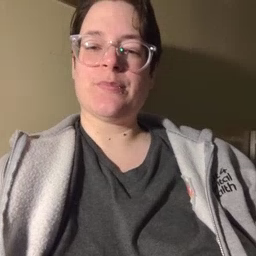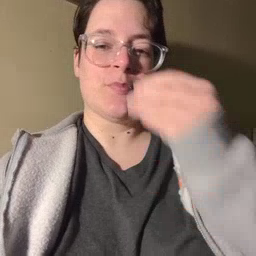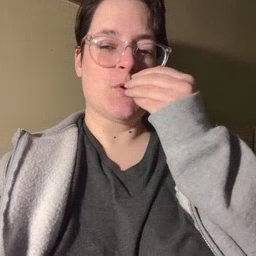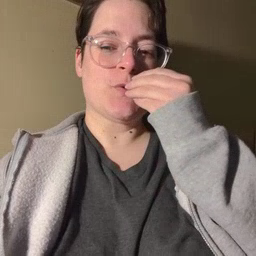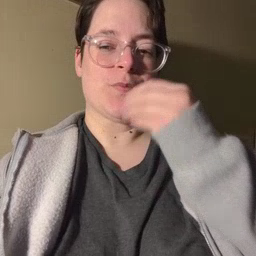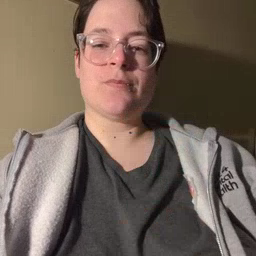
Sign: food